Field crop: maize
Growth stage: 2
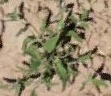
Species: atriplex